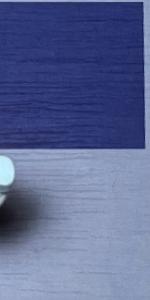
Label: Empty